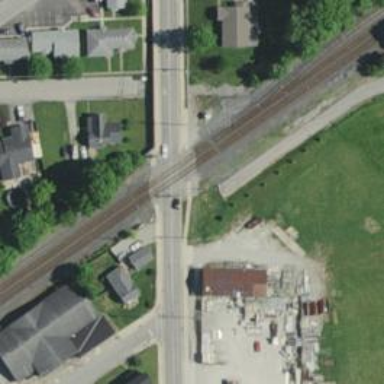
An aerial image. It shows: Railway crossing.